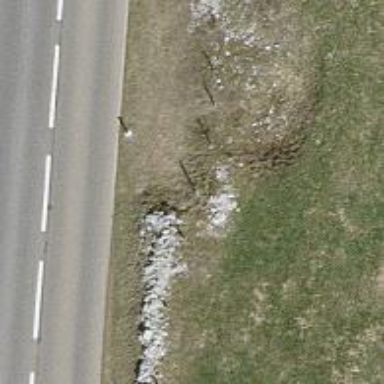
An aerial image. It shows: Wall is shown in the image.